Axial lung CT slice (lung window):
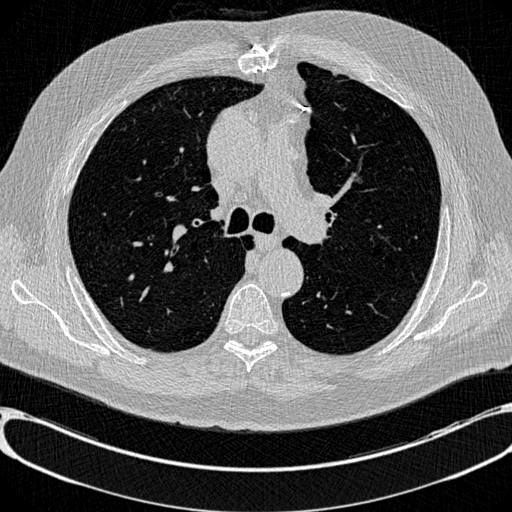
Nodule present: no